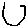
Label: hexagon